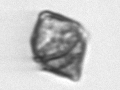
Label: Kryptoperidinium_triquetrum